Question: I config my app to use the feature. But I cannot turn back to my app after authorize app success on safari. I saw another question with the same problem on stack overflow <URL>.So please let me know:
Here is my code:
'''
self.twitter = [STTwitterAPI twitterAPIWithOAuthConsumerKey:Twitter_API_KEY
consumerSecret:Twitter_API_SECRET];
[_twitter postTokenRequest:^(NSURL *url, NSString *oauthToken) {
NSLog(@"-- url: %@", url);
NSLog(@"-- oauthToken: %@", oauthToken);
[[UIApplication sharedApplication] openURL:url];
} authenticateInsteadOfAuthorize:NO
forceLogin:@(YES)
screenName:nil
oauthCallback:@"sutrixsnowball://"
errorBlock:^(NSError *error) {
NSLog(@"-- error: %@", error);
}];// The "sutrixsnowball" is URL Schemes item into plist file
'''
It just open the web page on safari like the image below (It's not a real url when I copy, so I post the image):

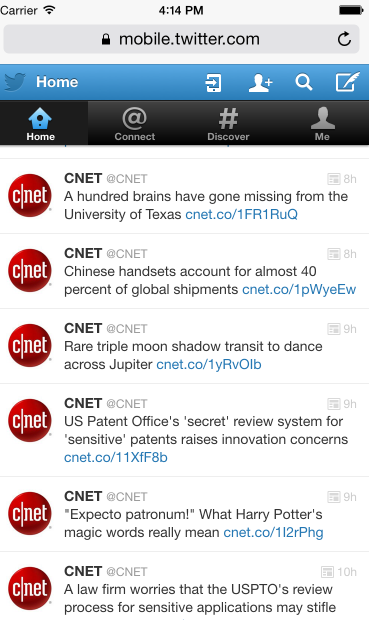
Answer: For those still using STTwitter I would recommend switching over to Twitter's official SDK found <URL>
## Original Post
You need to make sure that your oauthCallback is a scheme listed in your Apps plist. You could also use a cleaner reverse domain host scheme just to be super sure you never conflict with any other Apps.
So your App plist would look something like this:

Where I'm using as the URL scheme.
The you need to handle this callback in your app delegate. Something like this:
'''
- (BOOL)application:(UIApplication *)application openURL:(NSURL *)url sourceApplication:(NSString *)sourceApplication annotation:(id)annotation {
if ([[[url scheme] lowercaseString] isEqualToString:@"com.twitteroauthcallback.sutrixsnowball"] == NO) {
return NO;
}
NSMutableDictionary *twitterParamsDictionary = [NSMutableDictionary dictionary];
NSArray *queryComponents = [[url query] componentsSeparatedByString:@"&"];
for(NSString *s in queryComponents) {
NSArray *pair = [s componentsSeparatedByString:@"="];
if([pair count] != 2) continue;
NSString *key = pair[0];
NSString *value = pair[1];
twitterParamsDictionary[key] = value;
}
NSString *token = twitterParamsDictionary[@"oauth_token"];
NSString *verifier = twitterParamsDictionary[@"oauth_verifier"];
if (token && verifier) {
[self setOAuthToken:token oauthVerifier:verifier];
return YES;
}
return NO;
}
- (void)setOAuthToken:(NSString *)token oauthVerifier:(NSString *)verifier {
__weak typeof (self)weakself = self;
[self.twitterAPI postAccessTokenRequestWithPIN:verifier
successBlock:^(NSString *oauthToken, NSString *oauthTokenSecret, NSString *userID, NSString *screenName) {
[weakself.twitterAPI getUserInformationFor:screenName
successBlock:^(NSDictionary *user) {
///we have an account
} errorBlock:^(NSError *error) {
/// error
}];
} errorBlock:^(NSError *error) {
///error
}];
}
'''
You will notice that the success block for the 'postAccessTokenRequestWithPin:' conveniently passes back a token and a secret. Looking at STTwitterAPI you will see the following constructor:
'''
+ (instancetype)twitterAPIWithOAuthConsumerKey:(NSString *)consumerKey
consumerSecret:(NSString *)consumerSecret
oauthToken:(NSString *)oauthToken
oauthTokenSecret:(NSString *)oauthTokenSecret
'''
So if you keep those values somewhere on the device you can login to twitter on next startup:
'''
/// Next app launch
STTwitterAPI *twitterAPI = [STTwitterAPI twitterAPIWithOAuthConsumerKey:consumerKey consumerSecret:consumerSecret oauthToken:oauthToken oauthTokenSecret:oauthTokenSecret];
[twitterAPI verifyCredentialsWithSuccessBlock:^(NSString *username) {
/// we still good to go
} errorBlock:^(NSError *error) {
/// token has expired. User needs to login again
}];
'''
## EDIT
It turns out than in order to work STTwitter requires that the oauthCallback look something like this
'''
oauthCallback:@"<YOUR_URL_SCHEME>://twitter_access_tokens/"
'''